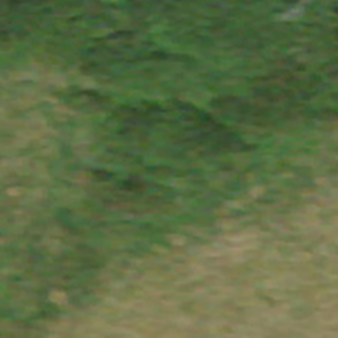
Label: other